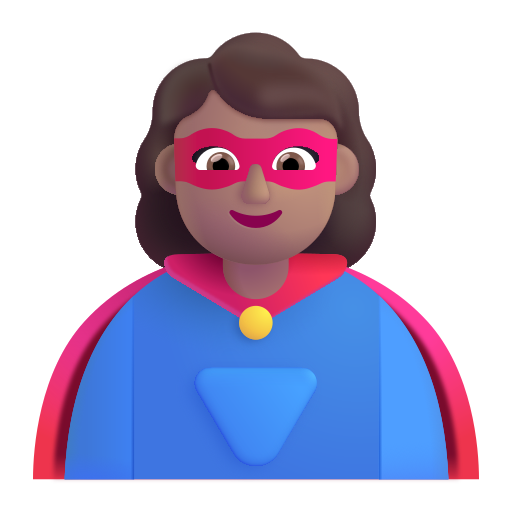
woman superhero color